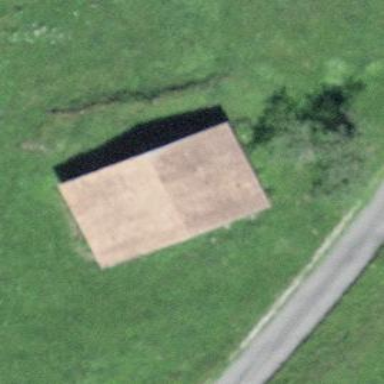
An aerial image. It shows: Rural barn.